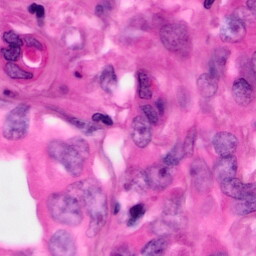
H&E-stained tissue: Pancreatic